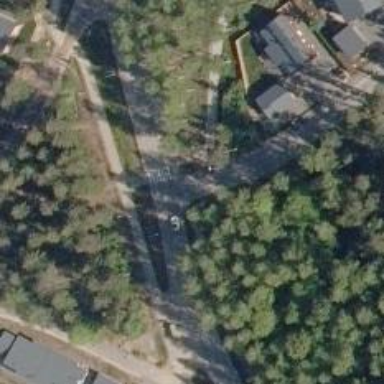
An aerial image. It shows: Road with "give way" sign.